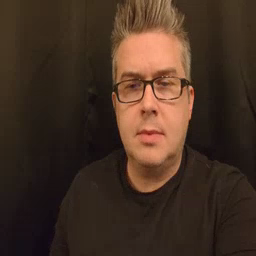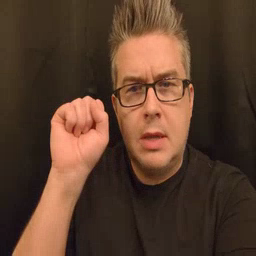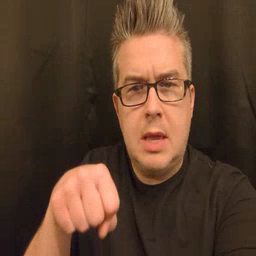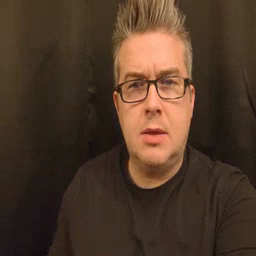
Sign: can